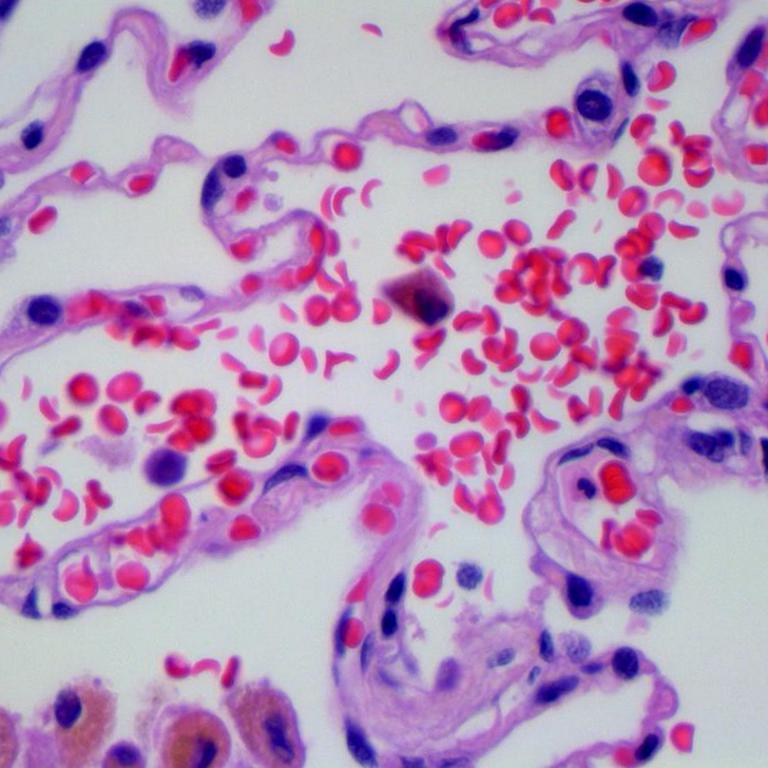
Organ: lung
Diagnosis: benign